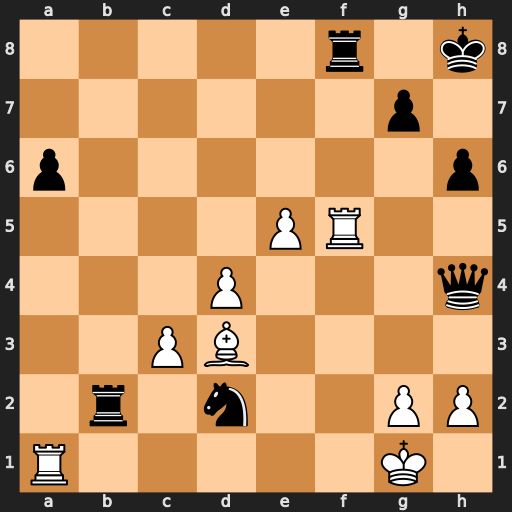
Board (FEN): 5r1k/6p1/p6p/4PR2/3P3q/2PB4/1r1n2PP/R5K1
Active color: w
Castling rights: -
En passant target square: -
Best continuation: Rxf8#